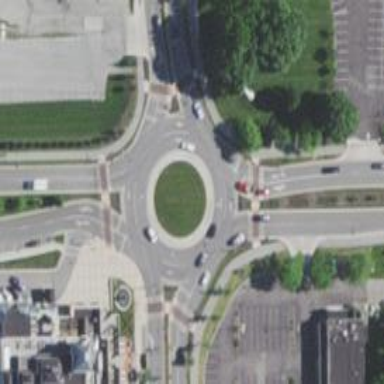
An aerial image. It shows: Secondary road with asphalt surface leading to roundabout.